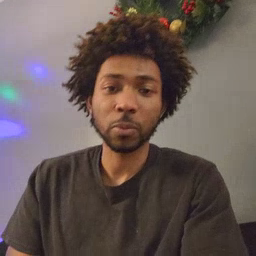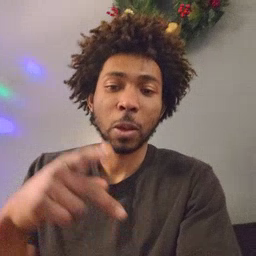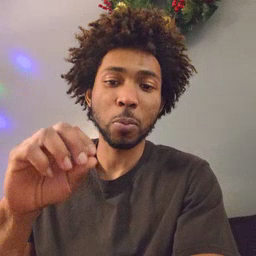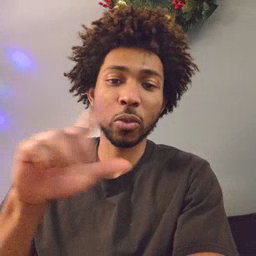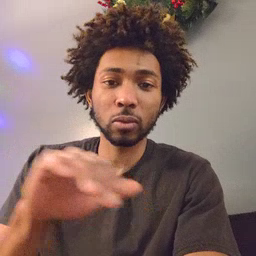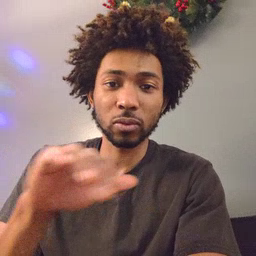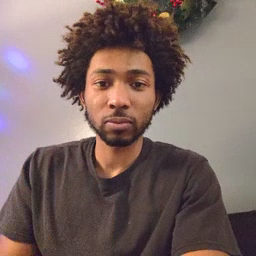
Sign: pool